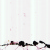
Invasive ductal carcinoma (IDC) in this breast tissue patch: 0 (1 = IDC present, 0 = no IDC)